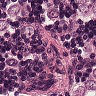
Metastatic tissue present: yes